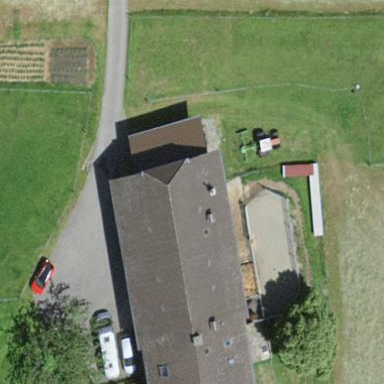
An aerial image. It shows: Farm building.